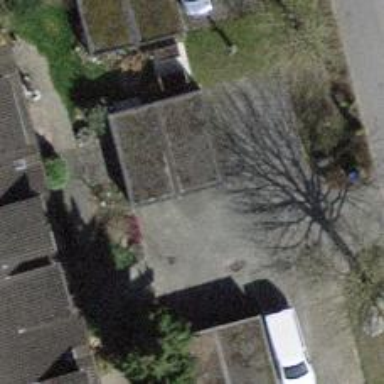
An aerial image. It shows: Surveillance system is in place.